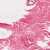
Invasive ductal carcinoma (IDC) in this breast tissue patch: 0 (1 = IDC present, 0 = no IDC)